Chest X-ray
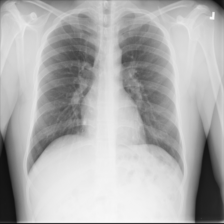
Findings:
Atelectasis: negative
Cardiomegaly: negative
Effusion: negative
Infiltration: negative
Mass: negative
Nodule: negative
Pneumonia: negative
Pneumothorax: negative
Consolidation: negative
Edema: negative
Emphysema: negative
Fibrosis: negative
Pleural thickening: negative
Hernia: negative